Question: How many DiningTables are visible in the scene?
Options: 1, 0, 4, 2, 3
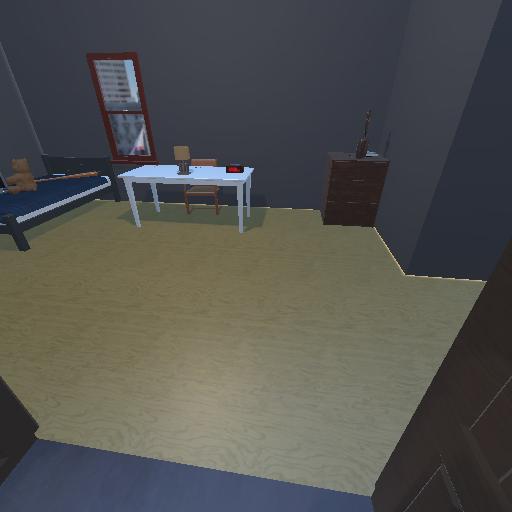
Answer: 1